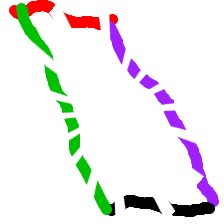
Shape: parallelogram